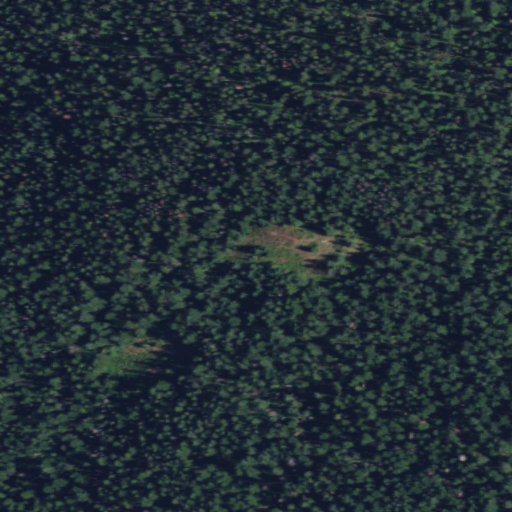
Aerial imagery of mountain in Washington named Tacoma Peak containing only evergreen forest